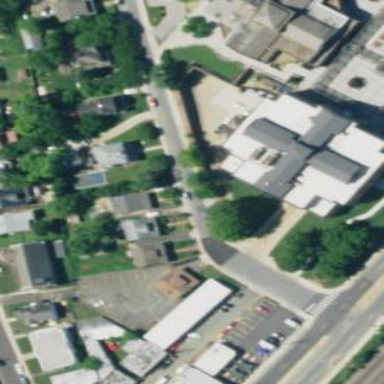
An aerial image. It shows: Courthouse building.